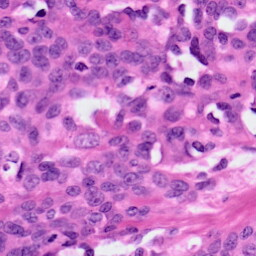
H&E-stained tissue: Ovarian